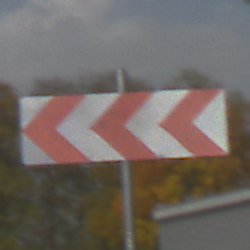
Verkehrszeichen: RichtungstafelnInKurvenGrossRechts
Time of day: MorningAfternoon
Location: Outdoor (Suburban)
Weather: PartlyCloudy
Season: NotSpecified
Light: Natural